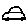
Label: car